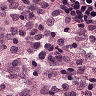
Metastatic tissue present: no